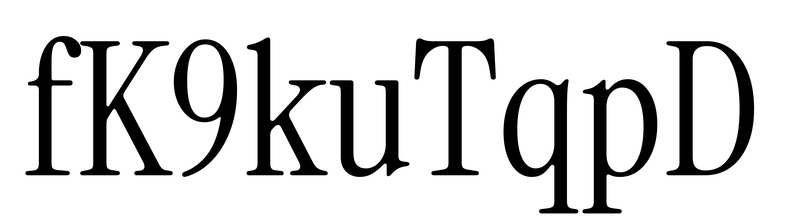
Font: InstrumentSerif-Regular